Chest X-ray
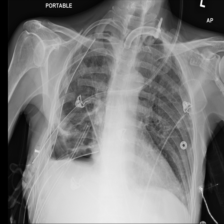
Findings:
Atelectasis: negative
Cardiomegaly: negative
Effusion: negative
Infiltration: negative
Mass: negative
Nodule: negative
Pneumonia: negative
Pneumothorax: negative
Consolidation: positive
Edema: negative
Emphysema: negative
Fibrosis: negative
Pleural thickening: negative
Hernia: negative